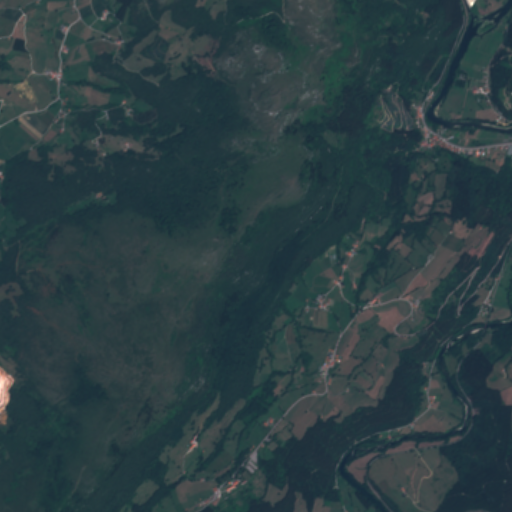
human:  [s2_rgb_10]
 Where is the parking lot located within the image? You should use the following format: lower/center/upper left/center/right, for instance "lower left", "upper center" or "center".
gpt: The parking lot is located in the lower center of the image.
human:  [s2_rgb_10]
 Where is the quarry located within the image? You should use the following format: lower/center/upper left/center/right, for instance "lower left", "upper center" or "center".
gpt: The quarry is located in the lower left of the image.
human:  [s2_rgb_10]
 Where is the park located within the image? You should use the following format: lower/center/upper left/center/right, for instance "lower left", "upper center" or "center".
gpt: There is no park in the image.